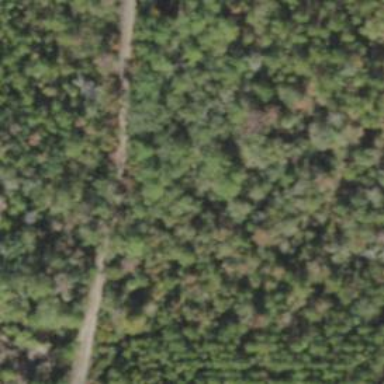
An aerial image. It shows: Mixed leaf woodland.